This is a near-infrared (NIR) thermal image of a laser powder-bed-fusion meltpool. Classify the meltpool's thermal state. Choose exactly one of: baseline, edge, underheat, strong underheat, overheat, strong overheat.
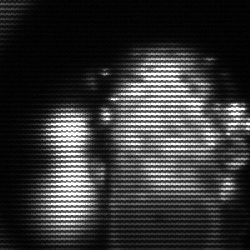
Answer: strong underheat